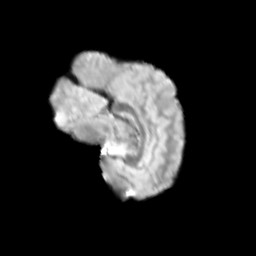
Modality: T2w
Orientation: sagittal
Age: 9
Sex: female
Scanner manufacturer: siemens
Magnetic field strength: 3 T
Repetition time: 3.8 s
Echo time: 0.07 s